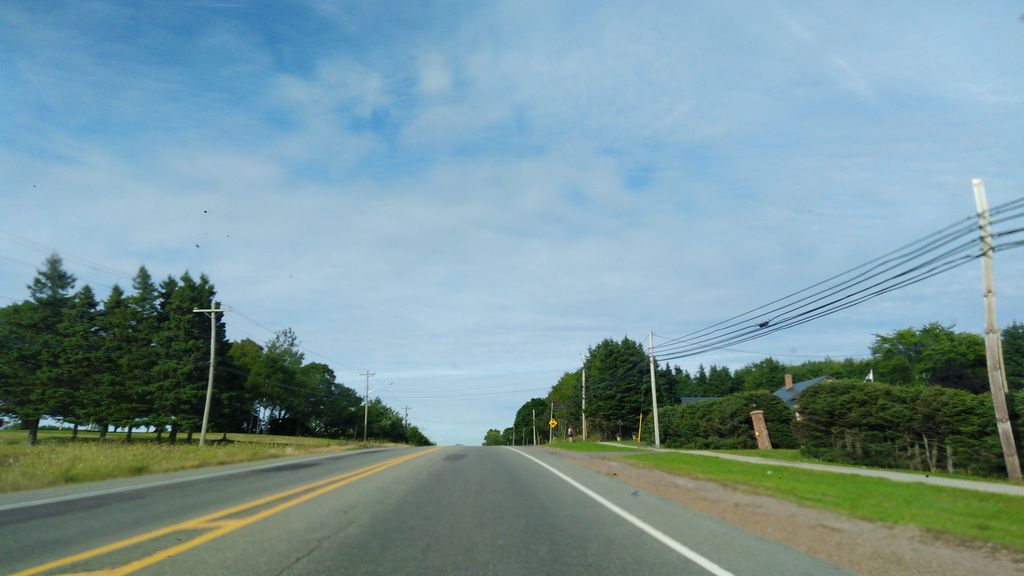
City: charlottetown